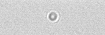
Label: camera_spot